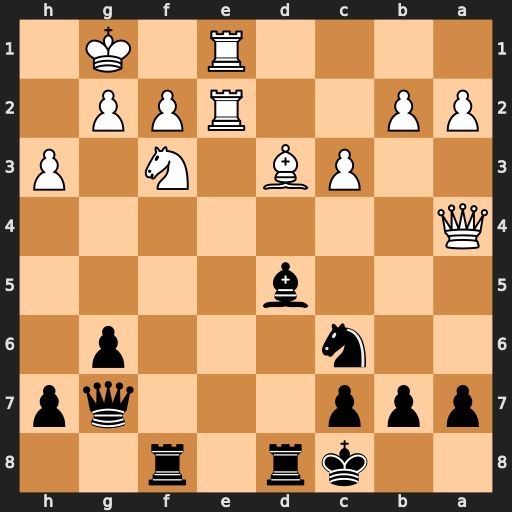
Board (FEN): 2kr1r2/ppp3qp/2n3p1/3b4/Q7/2PB1N1P/PP2RPP1/4R1K1
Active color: b
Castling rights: -
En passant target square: -
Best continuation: Bxf3 Re3 Bd5